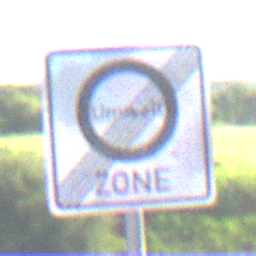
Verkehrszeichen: EndeUmweltzone
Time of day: MorningAfternoon
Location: Outdoor (RoadRail)
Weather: PartlyCloudy
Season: NotSpecified
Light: Natural